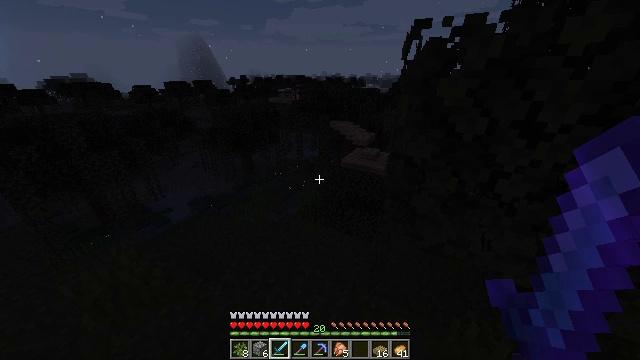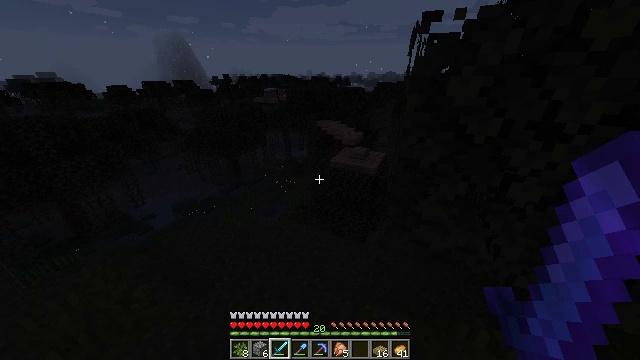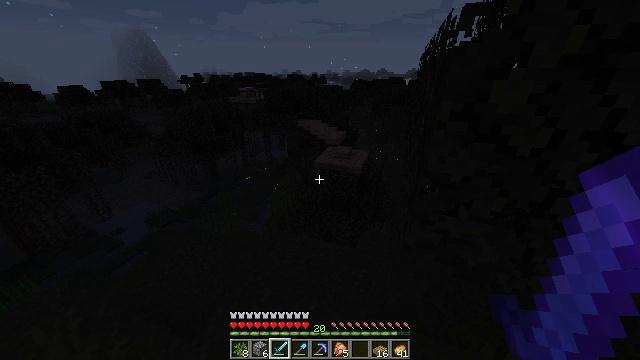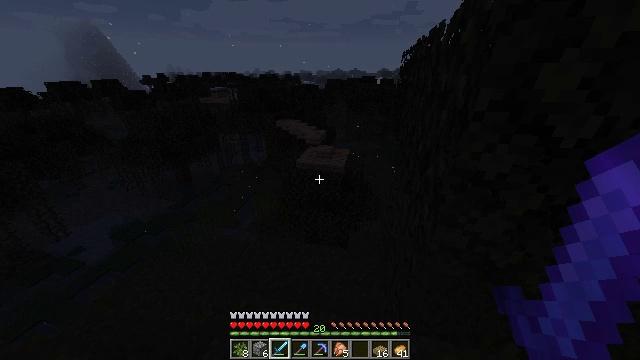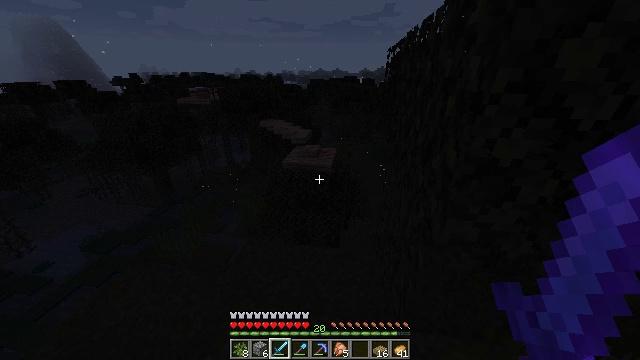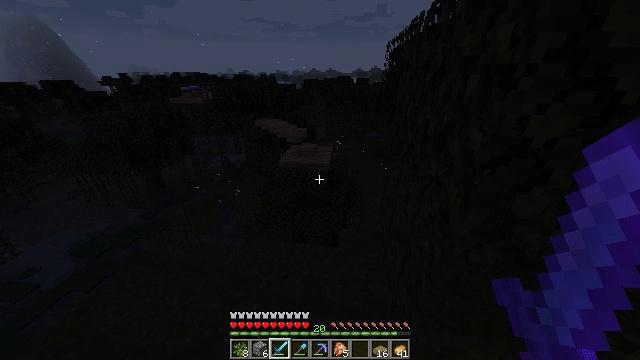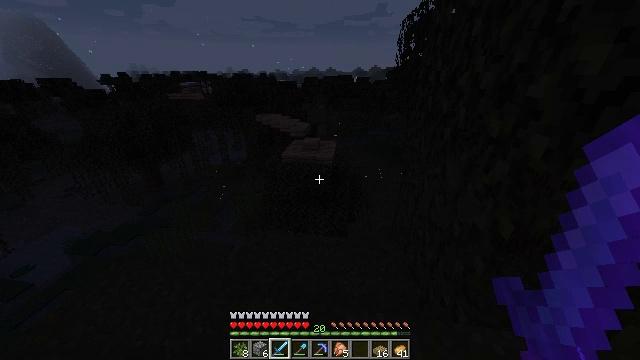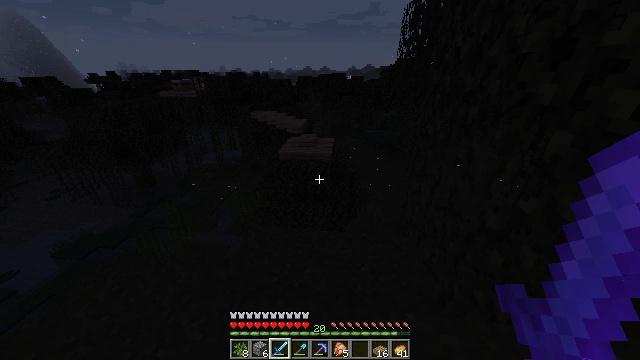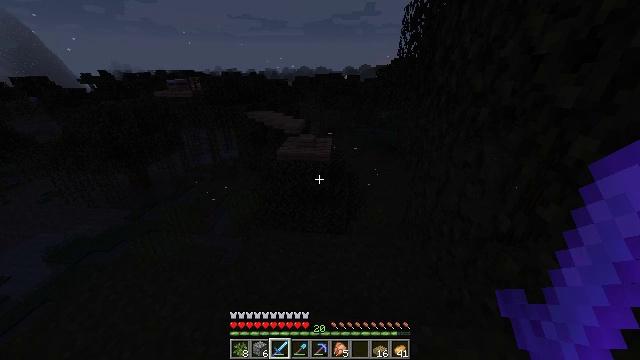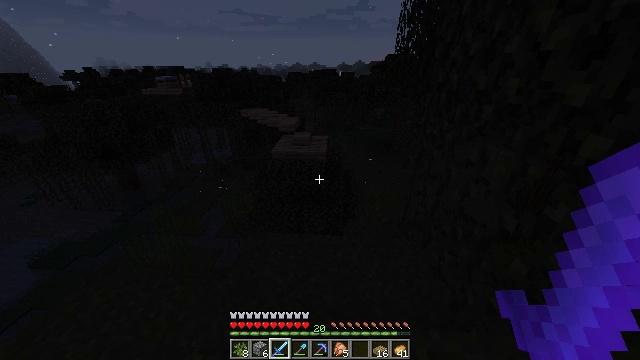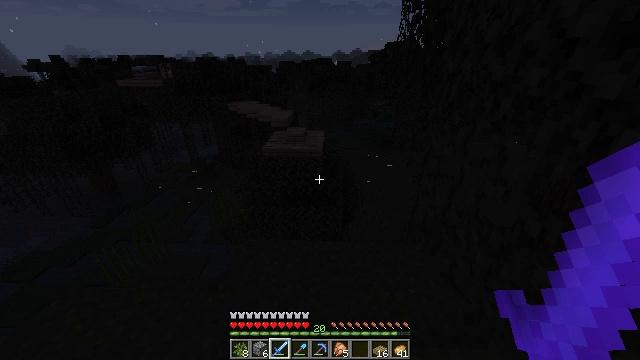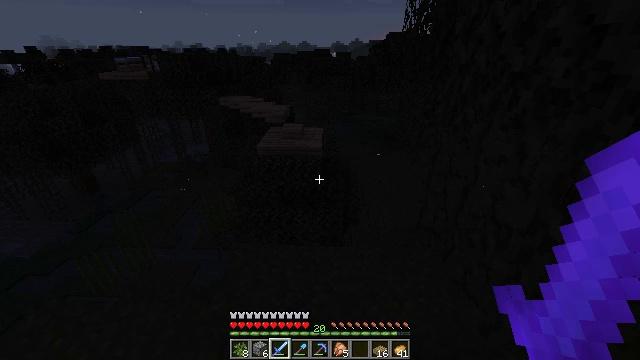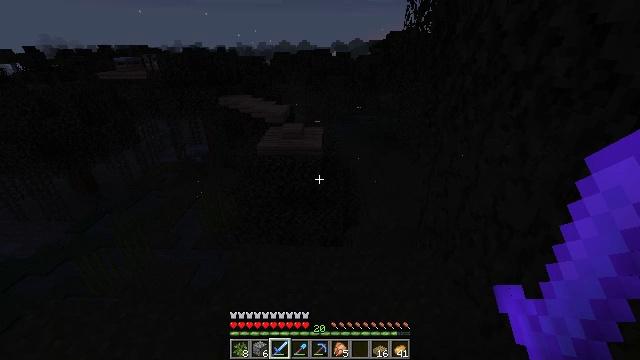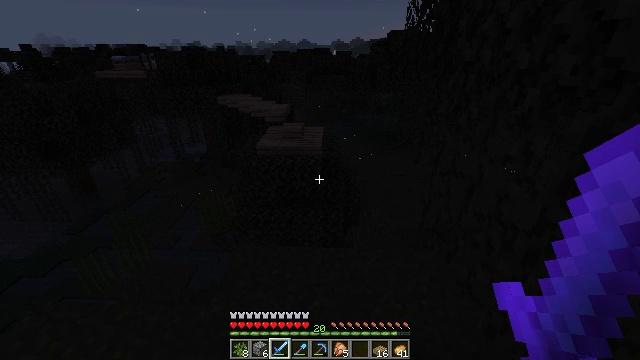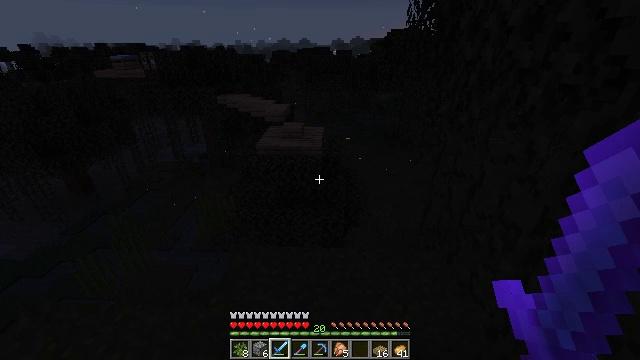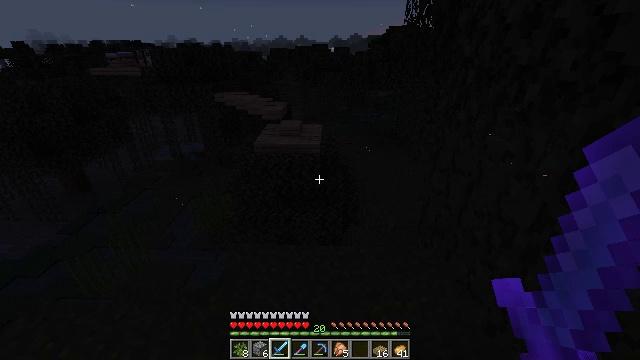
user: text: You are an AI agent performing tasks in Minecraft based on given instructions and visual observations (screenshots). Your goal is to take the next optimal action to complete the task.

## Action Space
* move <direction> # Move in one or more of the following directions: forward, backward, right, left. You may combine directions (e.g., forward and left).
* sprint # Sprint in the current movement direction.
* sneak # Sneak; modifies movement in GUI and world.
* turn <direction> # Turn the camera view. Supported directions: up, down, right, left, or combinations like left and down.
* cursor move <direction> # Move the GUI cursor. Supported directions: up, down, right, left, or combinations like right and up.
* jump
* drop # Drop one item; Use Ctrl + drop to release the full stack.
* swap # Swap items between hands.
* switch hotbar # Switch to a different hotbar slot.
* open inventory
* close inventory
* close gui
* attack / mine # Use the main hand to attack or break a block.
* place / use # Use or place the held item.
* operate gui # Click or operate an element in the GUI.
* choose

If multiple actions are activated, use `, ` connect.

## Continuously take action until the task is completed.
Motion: motion action
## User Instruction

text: Remove oak leaves from branches.
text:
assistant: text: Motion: move forward and move left, turn right
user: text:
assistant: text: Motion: move forward and move left, turn right
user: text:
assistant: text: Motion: move forward and move left, turn right
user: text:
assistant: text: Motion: move forward and move left, turn right
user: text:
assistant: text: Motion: move forward and move left, turn right
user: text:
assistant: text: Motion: move forward and move left
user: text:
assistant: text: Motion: move forward, turn right
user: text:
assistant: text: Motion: no_op
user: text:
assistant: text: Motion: turn right
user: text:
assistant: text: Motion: turn right
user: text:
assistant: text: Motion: no_op
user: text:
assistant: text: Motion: no_op
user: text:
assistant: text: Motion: no_op
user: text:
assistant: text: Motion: no_op
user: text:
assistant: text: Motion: no_op
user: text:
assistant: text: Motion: move forward
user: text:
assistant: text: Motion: move forward, turn right and down
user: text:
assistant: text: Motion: move forward, turn right and down
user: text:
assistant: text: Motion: move forward, turn right and down
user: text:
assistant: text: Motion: move forward, turn right and down
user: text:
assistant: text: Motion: turn right and down
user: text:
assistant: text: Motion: turn down
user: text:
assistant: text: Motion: no_op
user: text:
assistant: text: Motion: no_op
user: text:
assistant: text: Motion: no_op
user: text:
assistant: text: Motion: no_op
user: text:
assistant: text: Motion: turn right and down
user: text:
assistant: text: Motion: move forward, turn right
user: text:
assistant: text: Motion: move forward, turn right
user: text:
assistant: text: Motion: move forward, turn right